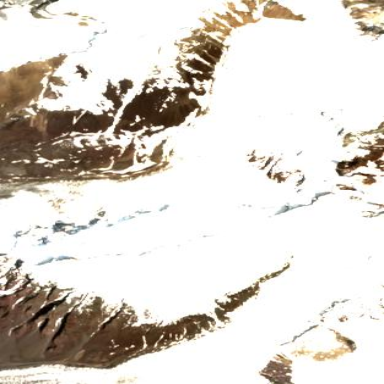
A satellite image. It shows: Majestic glacier in the distance.